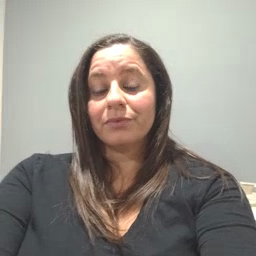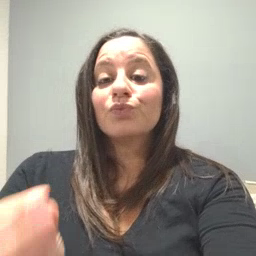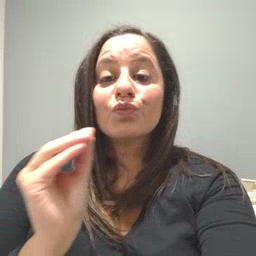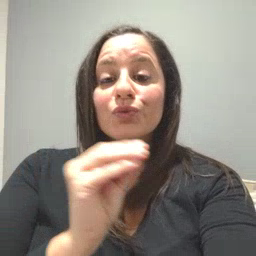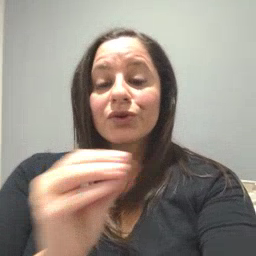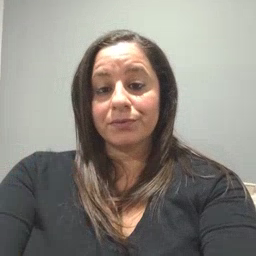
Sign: kiss